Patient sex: F
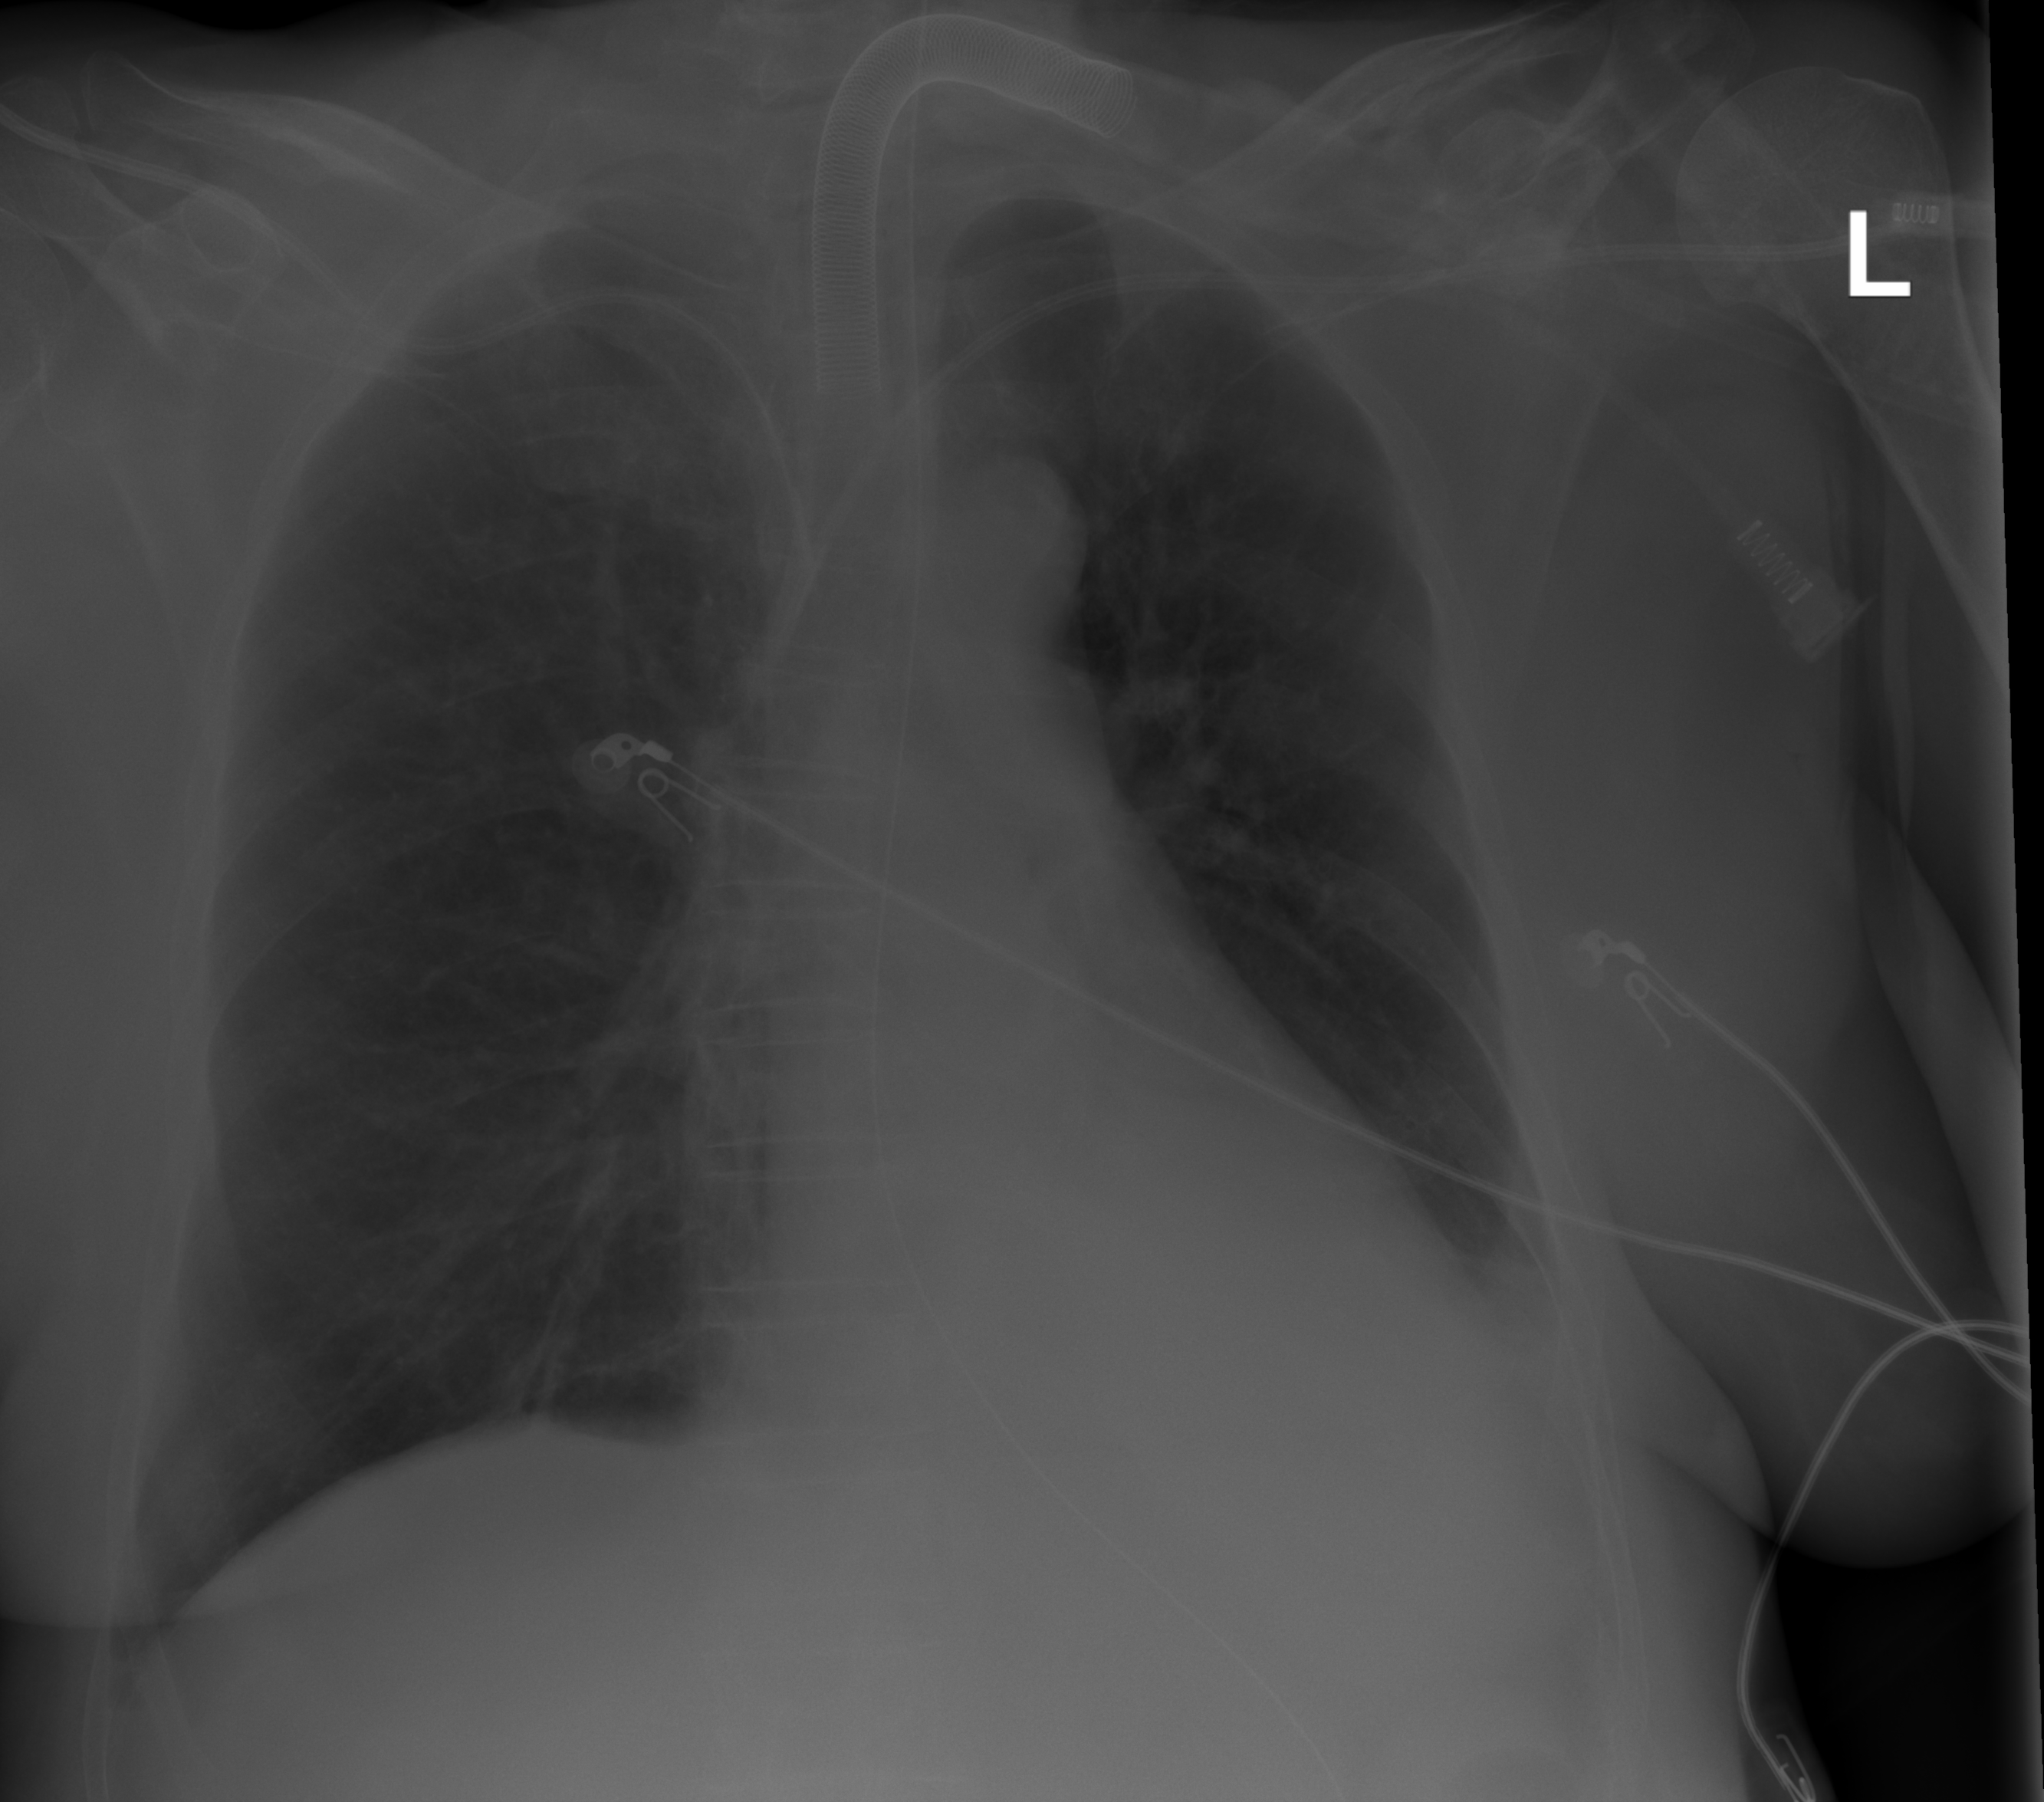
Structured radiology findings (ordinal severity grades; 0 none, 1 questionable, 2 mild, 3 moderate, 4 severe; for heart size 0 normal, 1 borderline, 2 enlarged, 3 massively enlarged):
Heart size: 2
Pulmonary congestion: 0
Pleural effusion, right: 0
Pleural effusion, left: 2
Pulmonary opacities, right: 0
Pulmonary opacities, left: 1
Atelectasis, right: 2
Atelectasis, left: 2